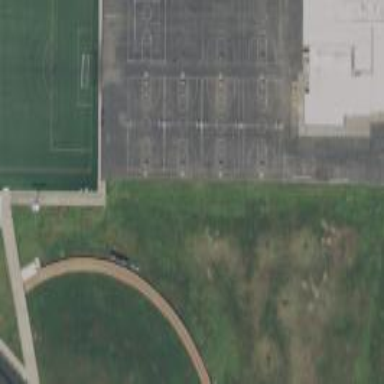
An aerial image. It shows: Asphalt basketball court on pitch.